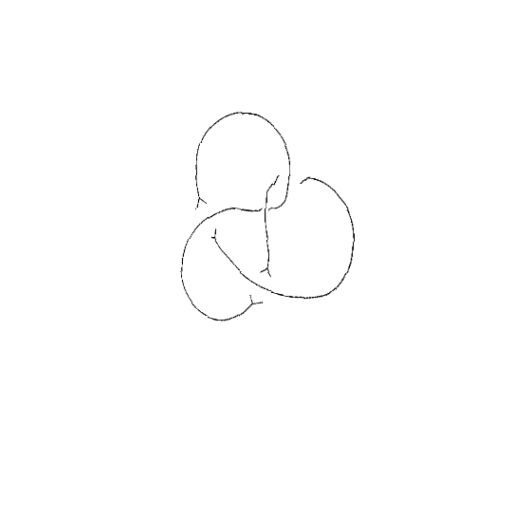
Crossing number: 4